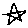
Label: star